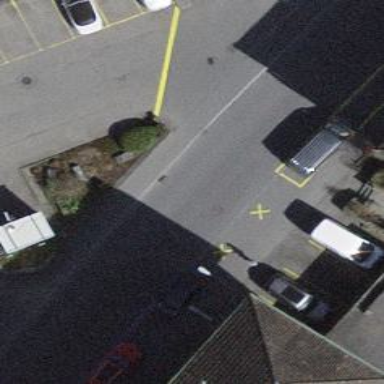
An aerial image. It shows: Sidewalk along the footway.